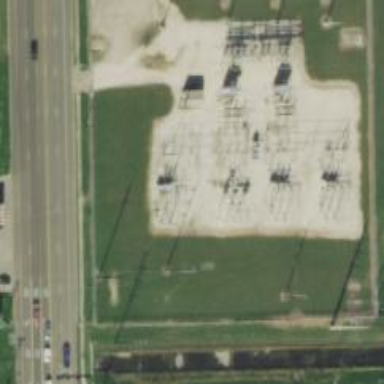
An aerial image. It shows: Switch for power supply.